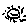
Label: sun